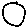
Label: circle